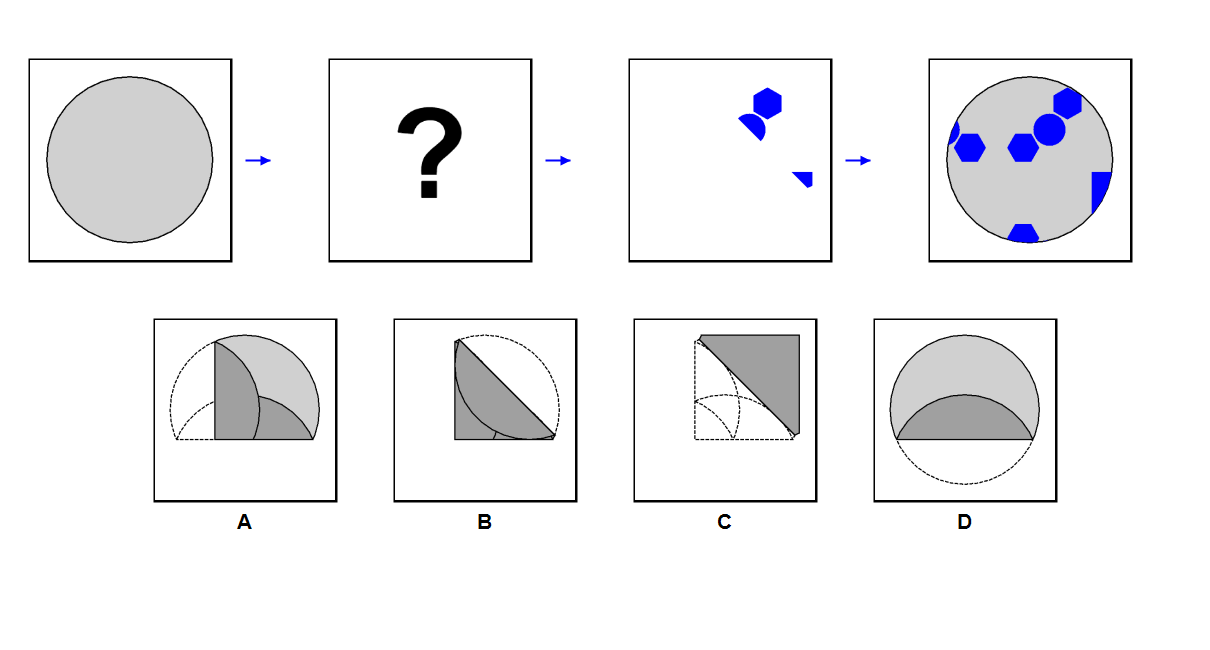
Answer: B